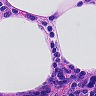
Metastatic tissue present: no